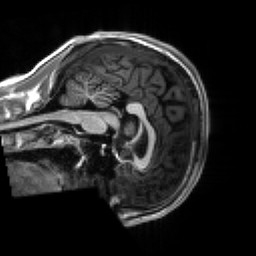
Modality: T1w
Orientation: sagittal
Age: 18
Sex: male
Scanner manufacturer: siemens
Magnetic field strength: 3 T
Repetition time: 2.3 s
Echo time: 0.00267 s